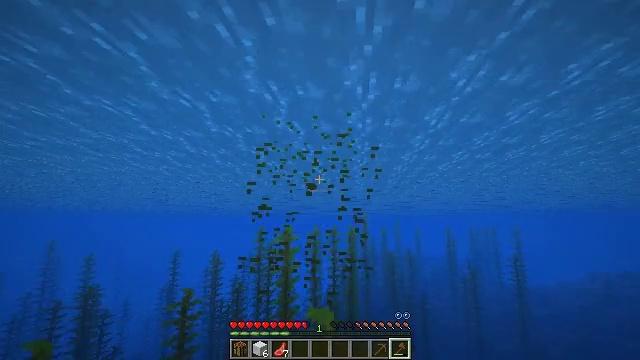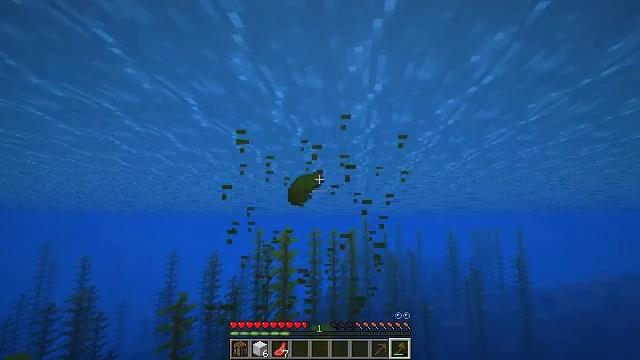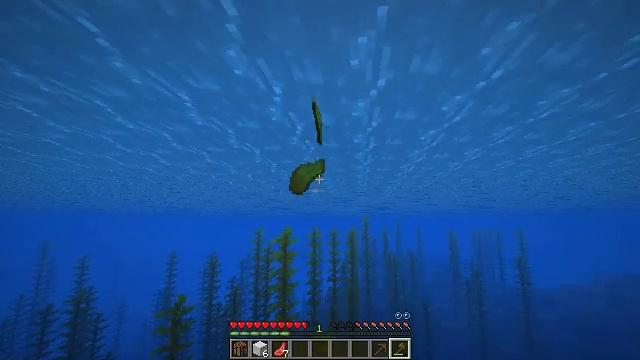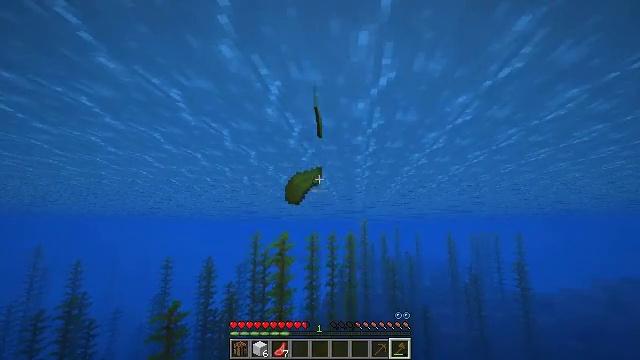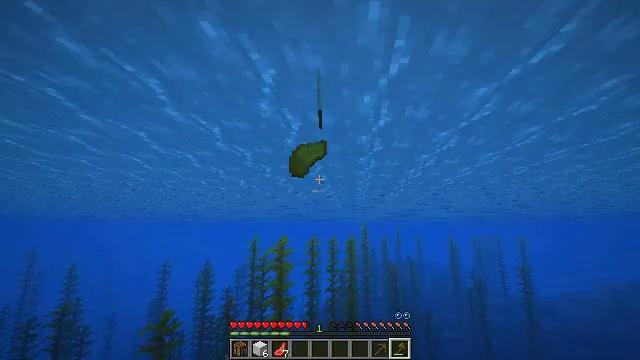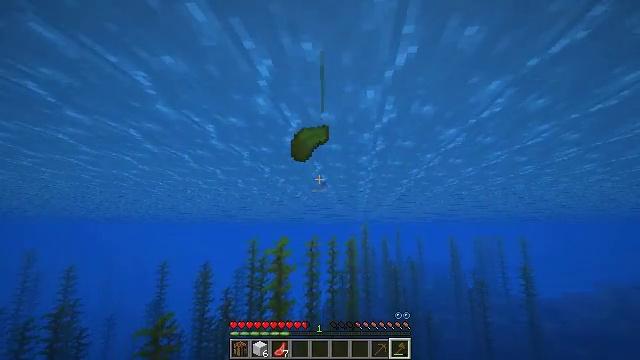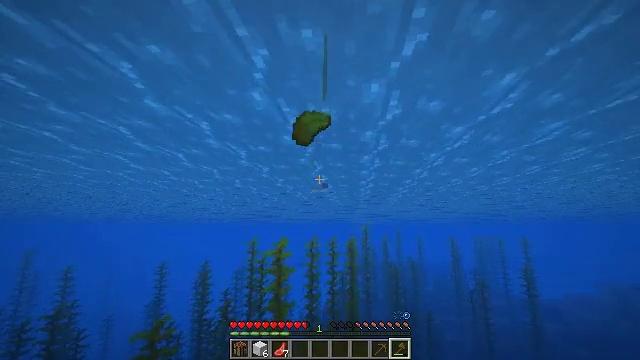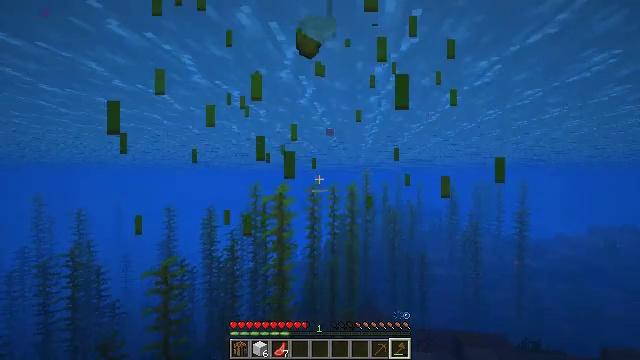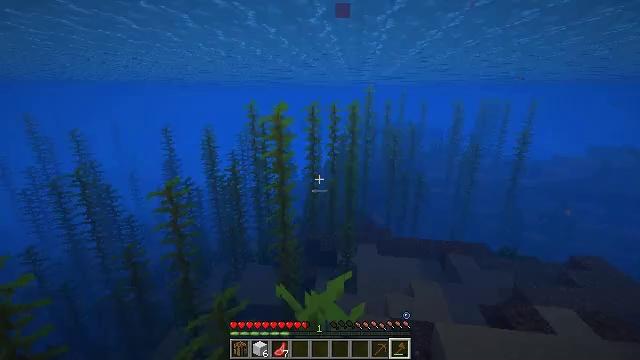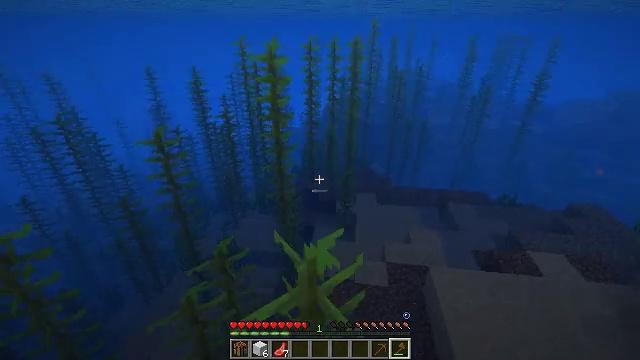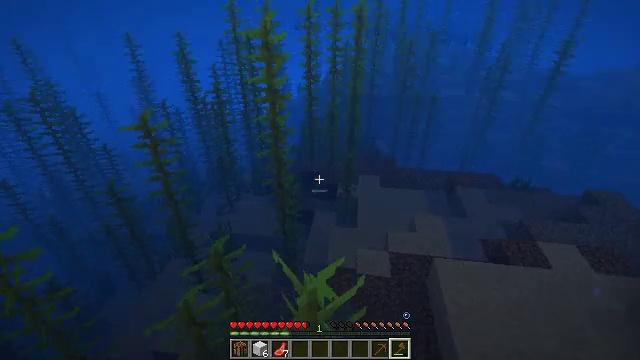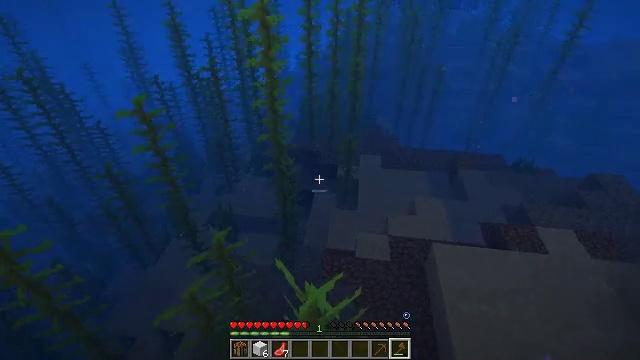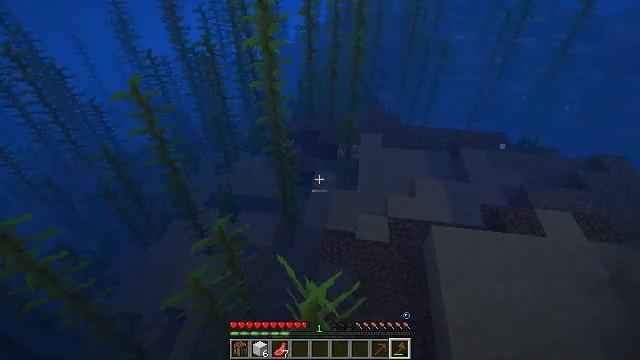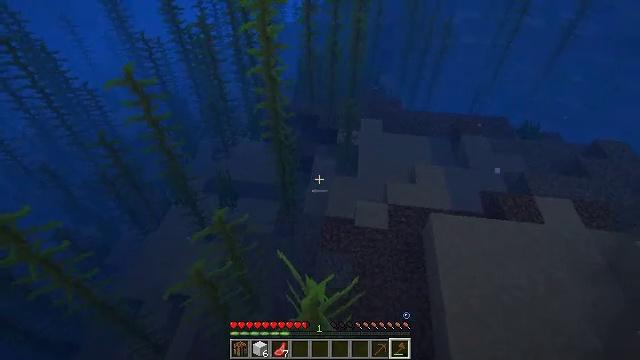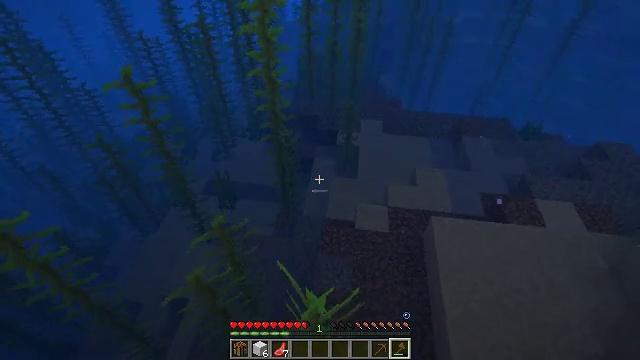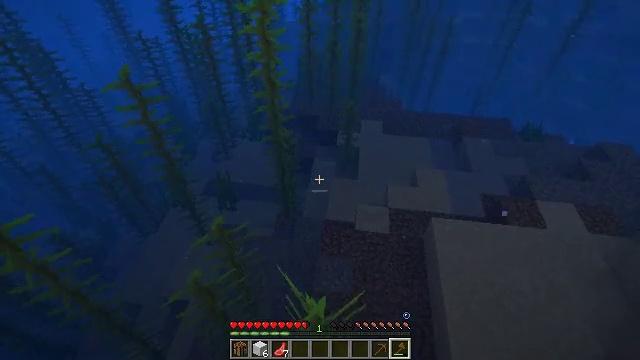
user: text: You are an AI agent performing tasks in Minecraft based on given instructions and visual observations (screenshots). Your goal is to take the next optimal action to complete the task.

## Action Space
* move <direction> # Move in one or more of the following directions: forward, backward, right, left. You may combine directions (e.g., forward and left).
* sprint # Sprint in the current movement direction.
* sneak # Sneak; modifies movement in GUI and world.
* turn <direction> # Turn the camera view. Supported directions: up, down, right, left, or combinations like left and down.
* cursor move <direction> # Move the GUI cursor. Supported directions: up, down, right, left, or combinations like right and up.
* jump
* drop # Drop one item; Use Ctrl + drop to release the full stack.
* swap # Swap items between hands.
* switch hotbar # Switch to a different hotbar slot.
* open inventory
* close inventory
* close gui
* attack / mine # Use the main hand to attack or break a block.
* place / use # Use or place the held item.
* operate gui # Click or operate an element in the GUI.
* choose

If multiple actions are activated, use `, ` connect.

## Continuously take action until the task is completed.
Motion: motion action
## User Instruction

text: Harvesting kelp can be done quickly underwater.
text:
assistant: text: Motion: move forward, attack / mine
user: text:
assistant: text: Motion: move forward, attack / mine
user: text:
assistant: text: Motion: move forward, attack / mine
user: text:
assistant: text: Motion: move forward
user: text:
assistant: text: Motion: move forward, attack / mine
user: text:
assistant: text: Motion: move forward, attack / mine
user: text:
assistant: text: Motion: move forward, turn down, attack / mine
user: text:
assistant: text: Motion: turn down
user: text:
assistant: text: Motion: turn down
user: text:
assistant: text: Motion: turn down, attack / mine
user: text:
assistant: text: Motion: turn down, attack / mine
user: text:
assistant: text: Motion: turn down, attack / mine
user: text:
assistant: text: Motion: turn down, attack / mine
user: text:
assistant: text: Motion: no_op
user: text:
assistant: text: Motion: attack / mine
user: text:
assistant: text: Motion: attack / mine
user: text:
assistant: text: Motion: turn down, attack / mine
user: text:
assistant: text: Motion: turn right and down, attack / mine
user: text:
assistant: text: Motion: turn right and down
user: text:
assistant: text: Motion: turn down, attack / mine
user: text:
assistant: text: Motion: turn down, attack / mine
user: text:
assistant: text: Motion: turn down, attack / mine
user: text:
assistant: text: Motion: no_op
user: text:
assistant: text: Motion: attack / mine
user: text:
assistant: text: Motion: attack / mine
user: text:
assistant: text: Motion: turn up, attack / mine
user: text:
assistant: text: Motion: turn up
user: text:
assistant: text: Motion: attack / mine